Field crop: tomato
Growth stage: 1
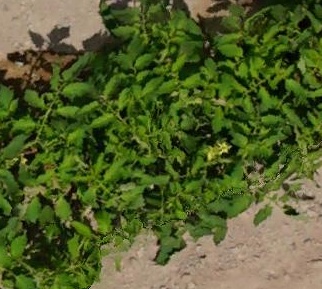
Species: tomato